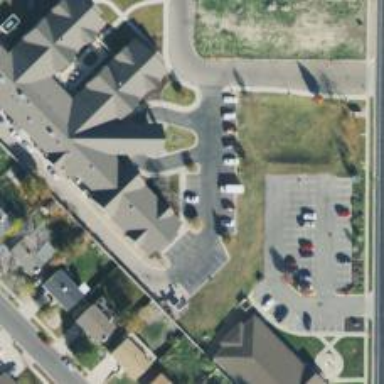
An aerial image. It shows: Parking space.